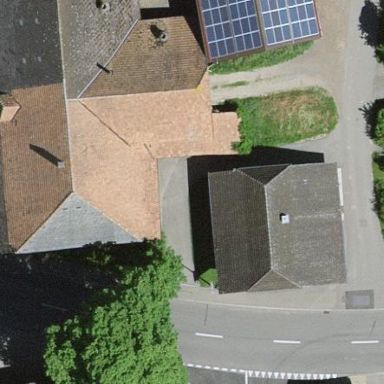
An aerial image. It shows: Farm building.